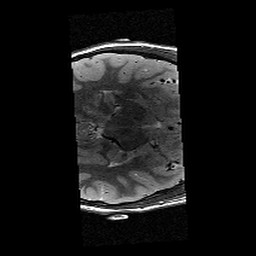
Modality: T2w
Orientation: axial
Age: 11
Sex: male
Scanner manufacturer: siemens
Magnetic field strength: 3 T
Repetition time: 9.23 s
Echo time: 0.067 s